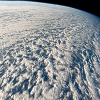
Label: cloud